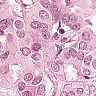
Metastatic tissue present: yes